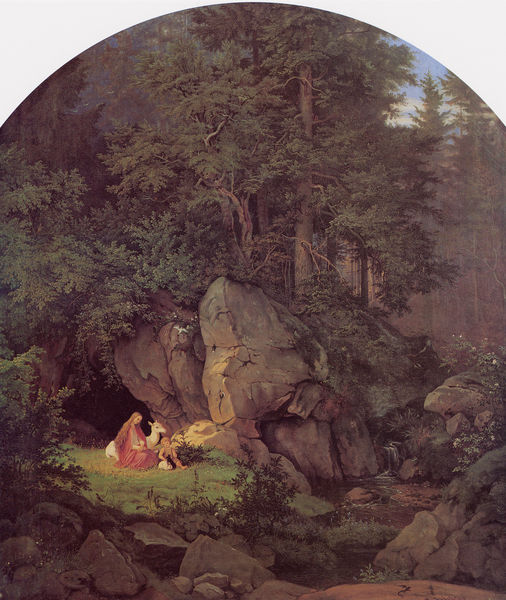
Titel: Genoveva in der Waldeinsamkeit
Künstler: Adrian Ludwig Richter
Standort: Hamburg
Institution: Kunsthalle
Schlagwörter: baum, berg, blau, blätter, dunkel, felsen, gemälde, himmel, laub, mann, schatten, umhang, wasser, weiß, wolken, baumstämme, bäume, fluss, gelb, grün, landschaft, mädchen, see, sitzen, äste, blumen, frau, grau, hell, kleid, licht, gras, park, rasen, rose, rosen, rot, tier, tiere, wiese, wolke, flächig, malerei, blond, hemd, falten, johannes, mensch, stein, steine, ast, bach, einsamkeit, erde, natur, stamm, strauch, vögel, busch, büsche, kirche, sonne, sträucher, gewand, mantel, sitzend, stoff, familie, kind, klassizismus, mutter, blatt, gotik, höhle, locken, renaissance, wald, wasserfall, anhöhe, esel, genre, pferd, rund, engel, hase, stilleben, deutschland, ruhe, kauern, bogen, berge, fels, fläche, gebirge, hang, risse, farbe, violett, schlucht, baby, idylle, pause, rast, böschung, romantik, tannen, stämme, wild, falte, vert, sitzt, lciht, deutsch, allein, flucht, paradies, schaf, sonnenstrahl, knabe, religion, idyll, linear, idyllisch, lichtung, jungfrau, fichte, nadelbaum, tanne, halbkreis, kaninchen, reh, christlich, märchen, religiös, rouge, grotte, nadelbäume, dicht, nadelwald, wildnis, caspar david friedrich, femme, fleurs, maria, schwind, clair obscur, lumière, biblisch, ausruhen, ziege, arbre, bois, foret, paysage, fleuve, christentum, rasten, einhorn, robe, diane, eau, enfant, kamel, heilige familie, quelle, rochers, arbres, christ, rotes gewand, rocher, vache, moritz von schwind, animaux, roter umhang, lama, elsen, rivière, jesus, moritz, poussin, chute, famille, pré, felsengrotte, hähle, roche, biche, brüderchen, schwesterchen, spot, iere, source, r, ün, schwarz+, abre, böckliin, ruisseau, roches, detailtreue, rotes gwand, chute d'eau, cave, chèvre, lpaysage, abres, brebie, pière, chècre, wildnos